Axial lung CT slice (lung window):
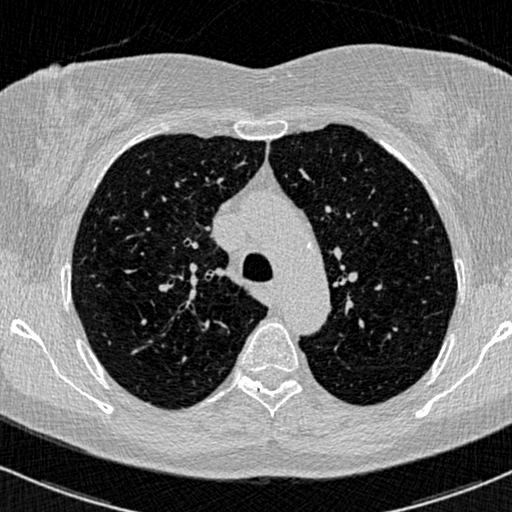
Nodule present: no